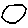
Label: circle